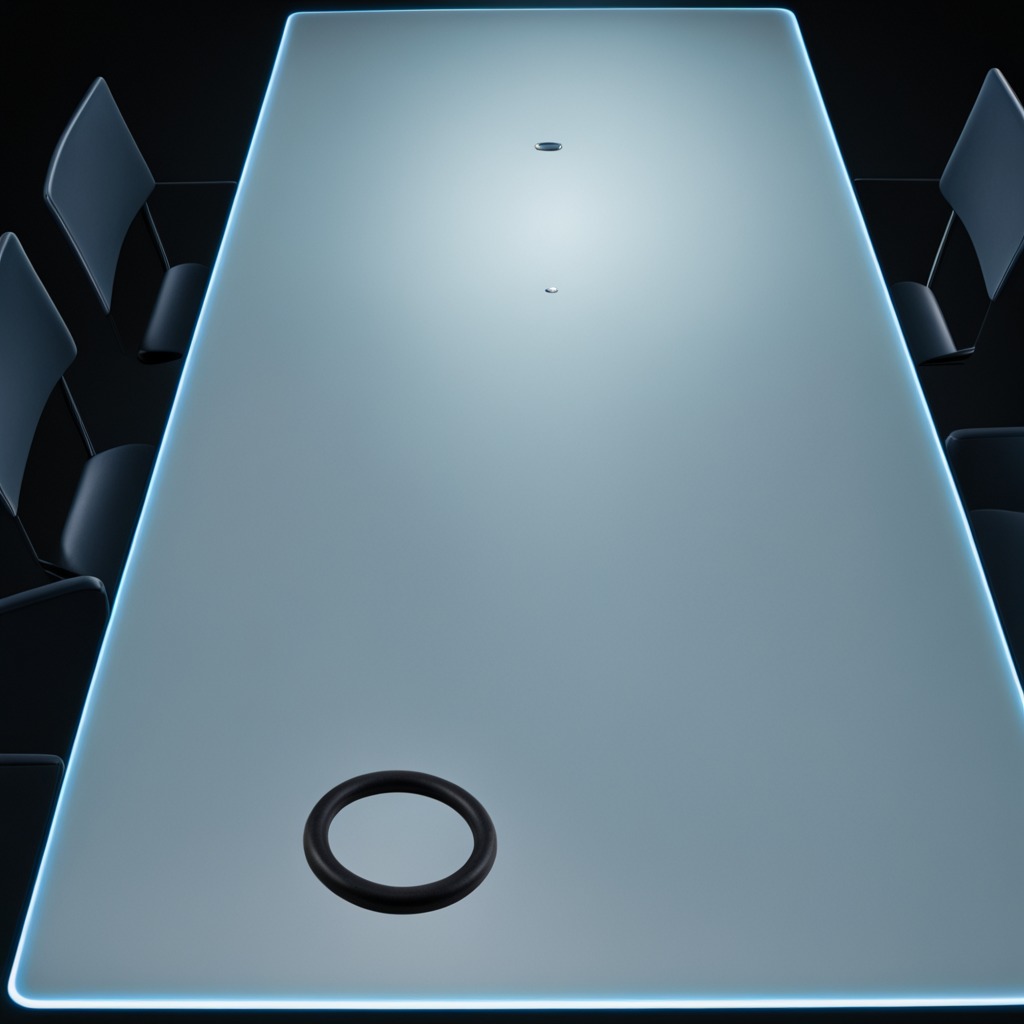
A rubber O-ring is lying on a clean empty table in a railway signal maintenance room lit by harsh overhead fluorescents.